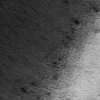
Atmospheric dust classification: not_dusty